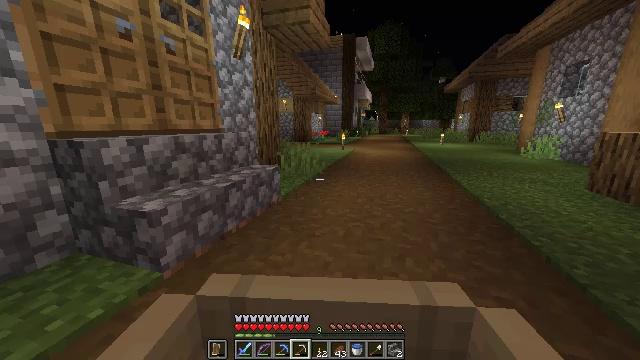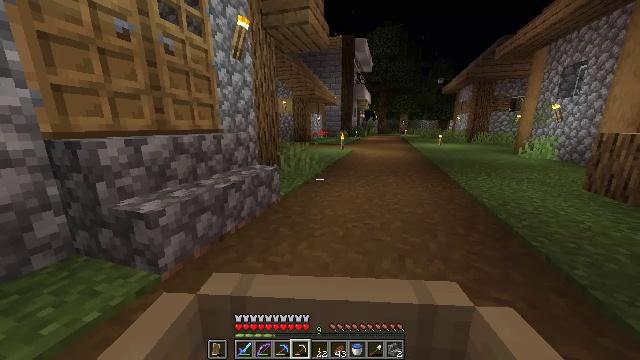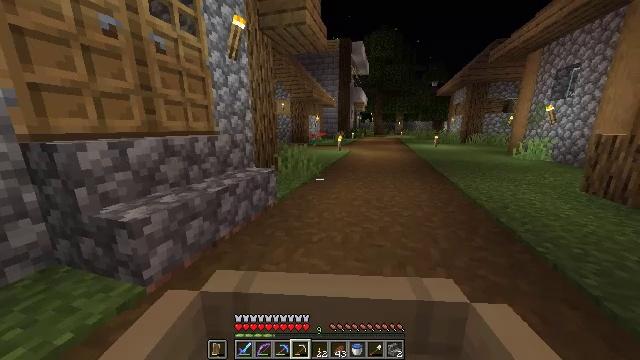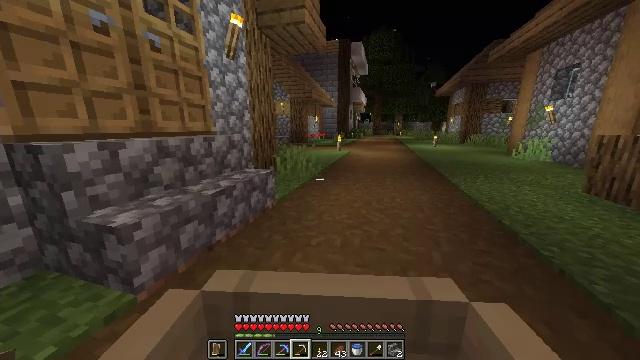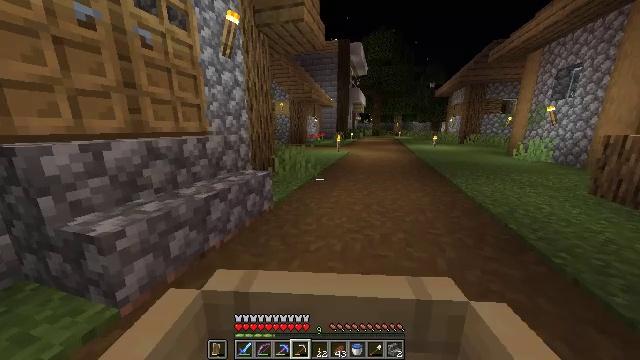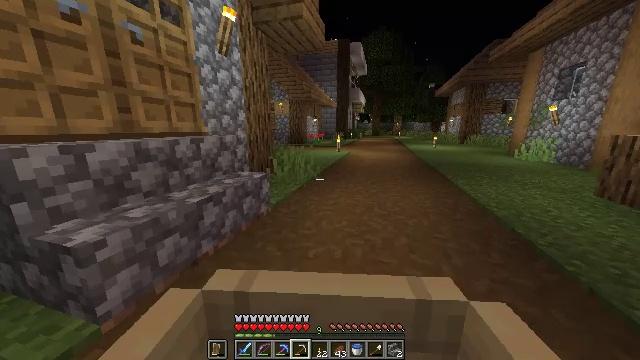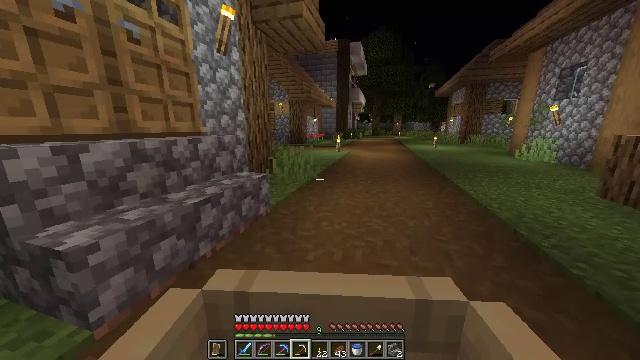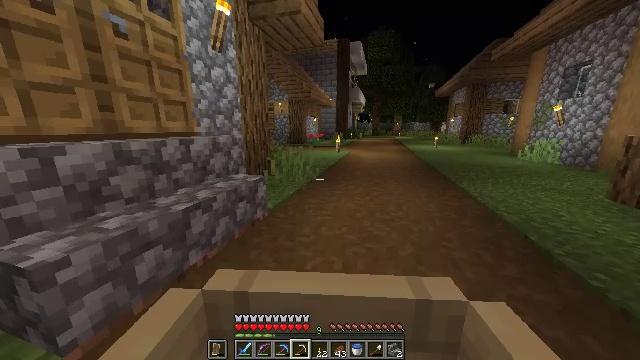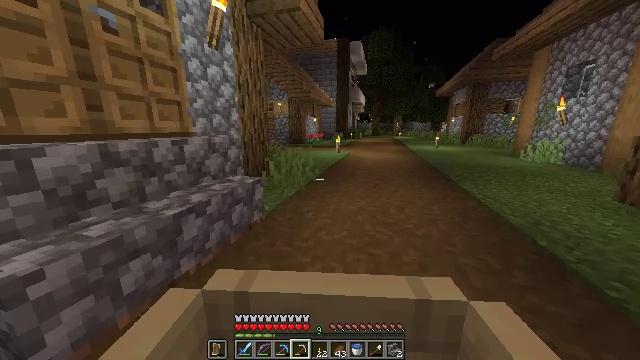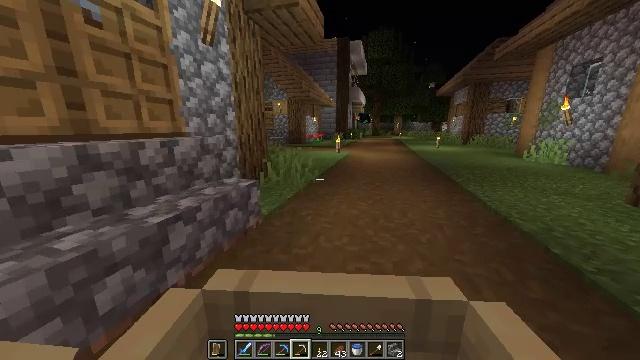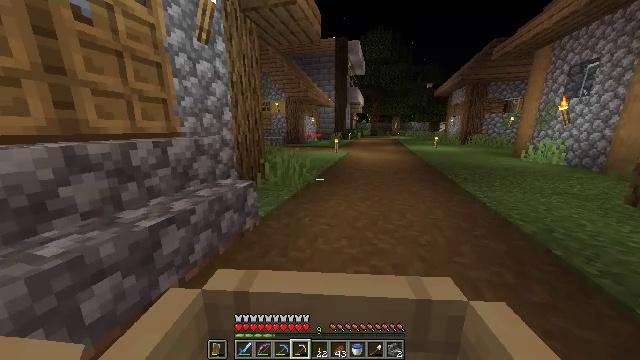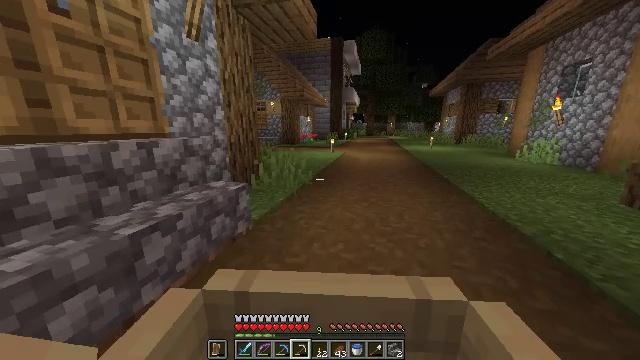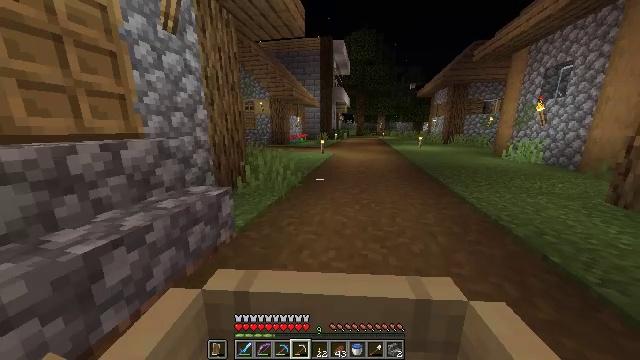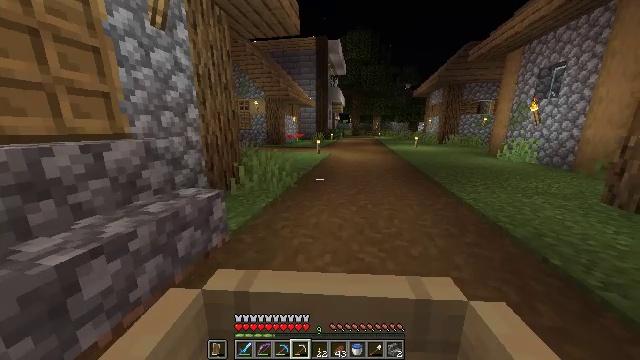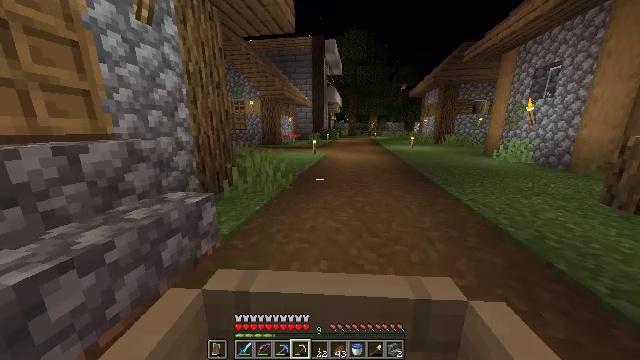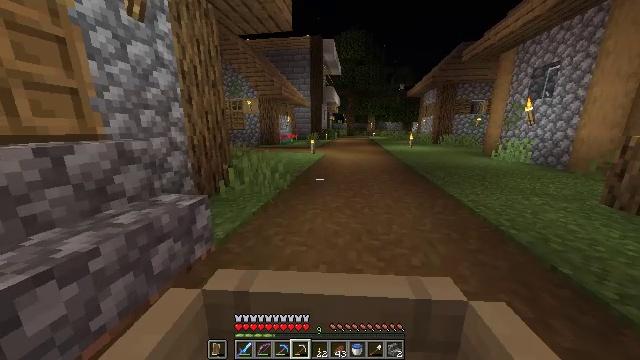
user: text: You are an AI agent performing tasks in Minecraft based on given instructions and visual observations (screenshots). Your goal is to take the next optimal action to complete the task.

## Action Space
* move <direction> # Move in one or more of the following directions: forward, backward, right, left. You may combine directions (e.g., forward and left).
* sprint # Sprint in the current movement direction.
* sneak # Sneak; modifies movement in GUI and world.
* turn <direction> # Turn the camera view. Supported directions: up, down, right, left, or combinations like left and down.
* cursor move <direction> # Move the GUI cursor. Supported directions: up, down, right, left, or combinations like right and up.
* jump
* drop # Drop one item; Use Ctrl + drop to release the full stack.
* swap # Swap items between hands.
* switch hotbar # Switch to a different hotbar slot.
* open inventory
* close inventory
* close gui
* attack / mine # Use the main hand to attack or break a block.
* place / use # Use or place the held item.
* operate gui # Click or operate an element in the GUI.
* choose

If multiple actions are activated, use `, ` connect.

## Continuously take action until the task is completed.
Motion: motion action
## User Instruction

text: Attack the oak pressure plate to pick it up.
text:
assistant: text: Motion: move forward, sprint
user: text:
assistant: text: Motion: move forward, sprint
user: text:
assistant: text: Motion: move forward, sprint
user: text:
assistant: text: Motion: move forward, sprint
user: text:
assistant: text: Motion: move forward, sprint
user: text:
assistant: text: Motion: move forward, sprint
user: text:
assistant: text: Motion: move forward, sprint
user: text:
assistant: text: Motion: move forward, sprint
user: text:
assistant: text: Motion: move forward and move right, sprint
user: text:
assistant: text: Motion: move forward and move right, sprint
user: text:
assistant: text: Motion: move forward and move right, sprint
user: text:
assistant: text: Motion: move forward, sprint
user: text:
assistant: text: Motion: move forward, sprint
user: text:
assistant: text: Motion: move forward, sprint
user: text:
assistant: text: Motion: move forward, sprint
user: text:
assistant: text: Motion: move forward, sprint
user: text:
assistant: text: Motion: move forward, sprint
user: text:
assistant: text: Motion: move forward, sprint
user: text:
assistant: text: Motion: move forward, sprint
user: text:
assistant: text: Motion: move forward, sprint
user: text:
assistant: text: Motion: move forward, sprint
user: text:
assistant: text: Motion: move forward, sprint
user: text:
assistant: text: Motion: move forward, sprint
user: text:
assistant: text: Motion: move forward, sprint
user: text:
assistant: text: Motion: move forward and move right, sprint
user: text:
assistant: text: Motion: move forward and move right, sprint
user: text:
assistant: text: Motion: move forward, sprint
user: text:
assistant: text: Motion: move forward, sprint
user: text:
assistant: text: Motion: move forward, sprint
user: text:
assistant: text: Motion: move forward, sprint